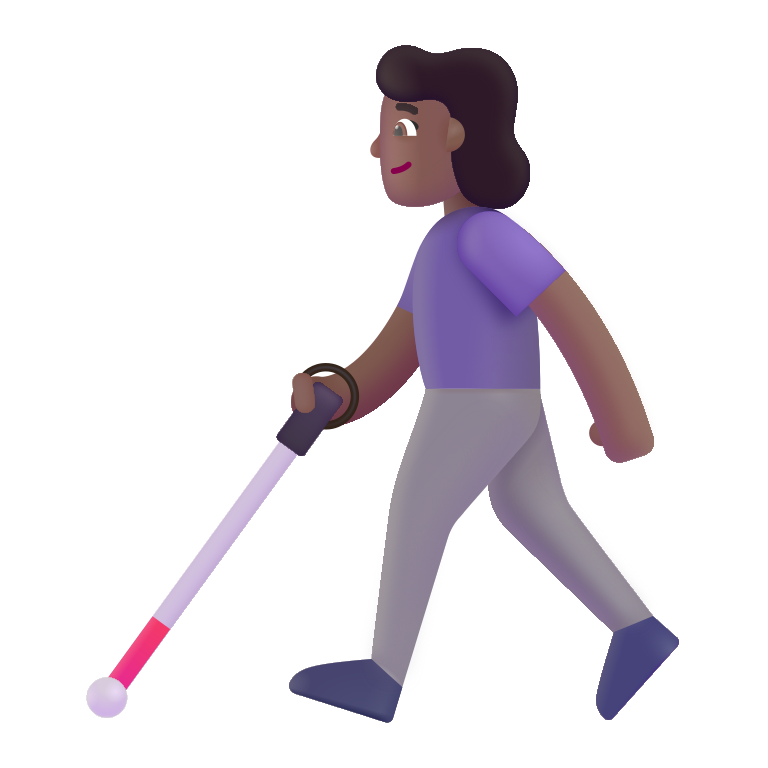
woman with white cane color  dark